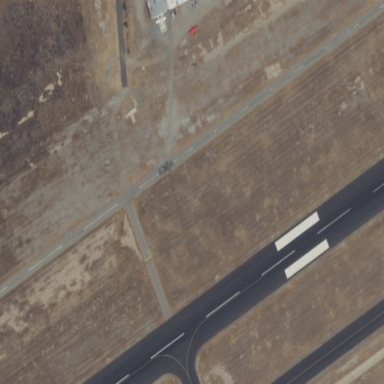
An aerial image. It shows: View of runway in airport.